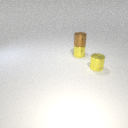
small brown metal cylinder above small yellow metal cylinder